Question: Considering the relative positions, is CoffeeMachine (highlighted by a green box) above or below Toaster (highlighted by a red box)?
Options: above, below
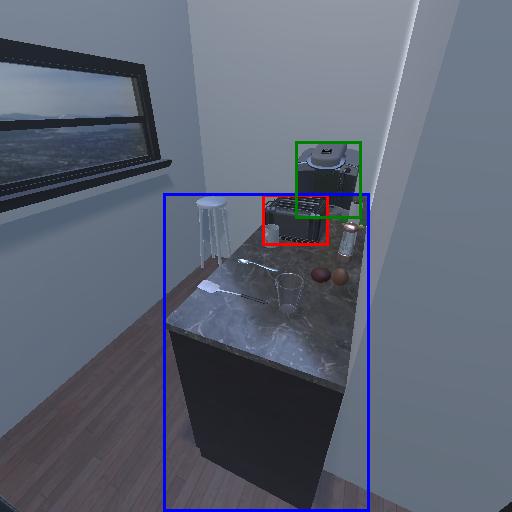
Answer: above